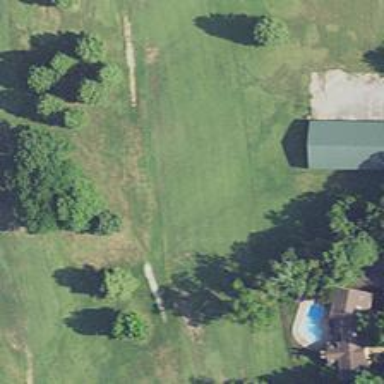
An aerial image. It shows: Service road used as golf cart path.